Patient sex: M
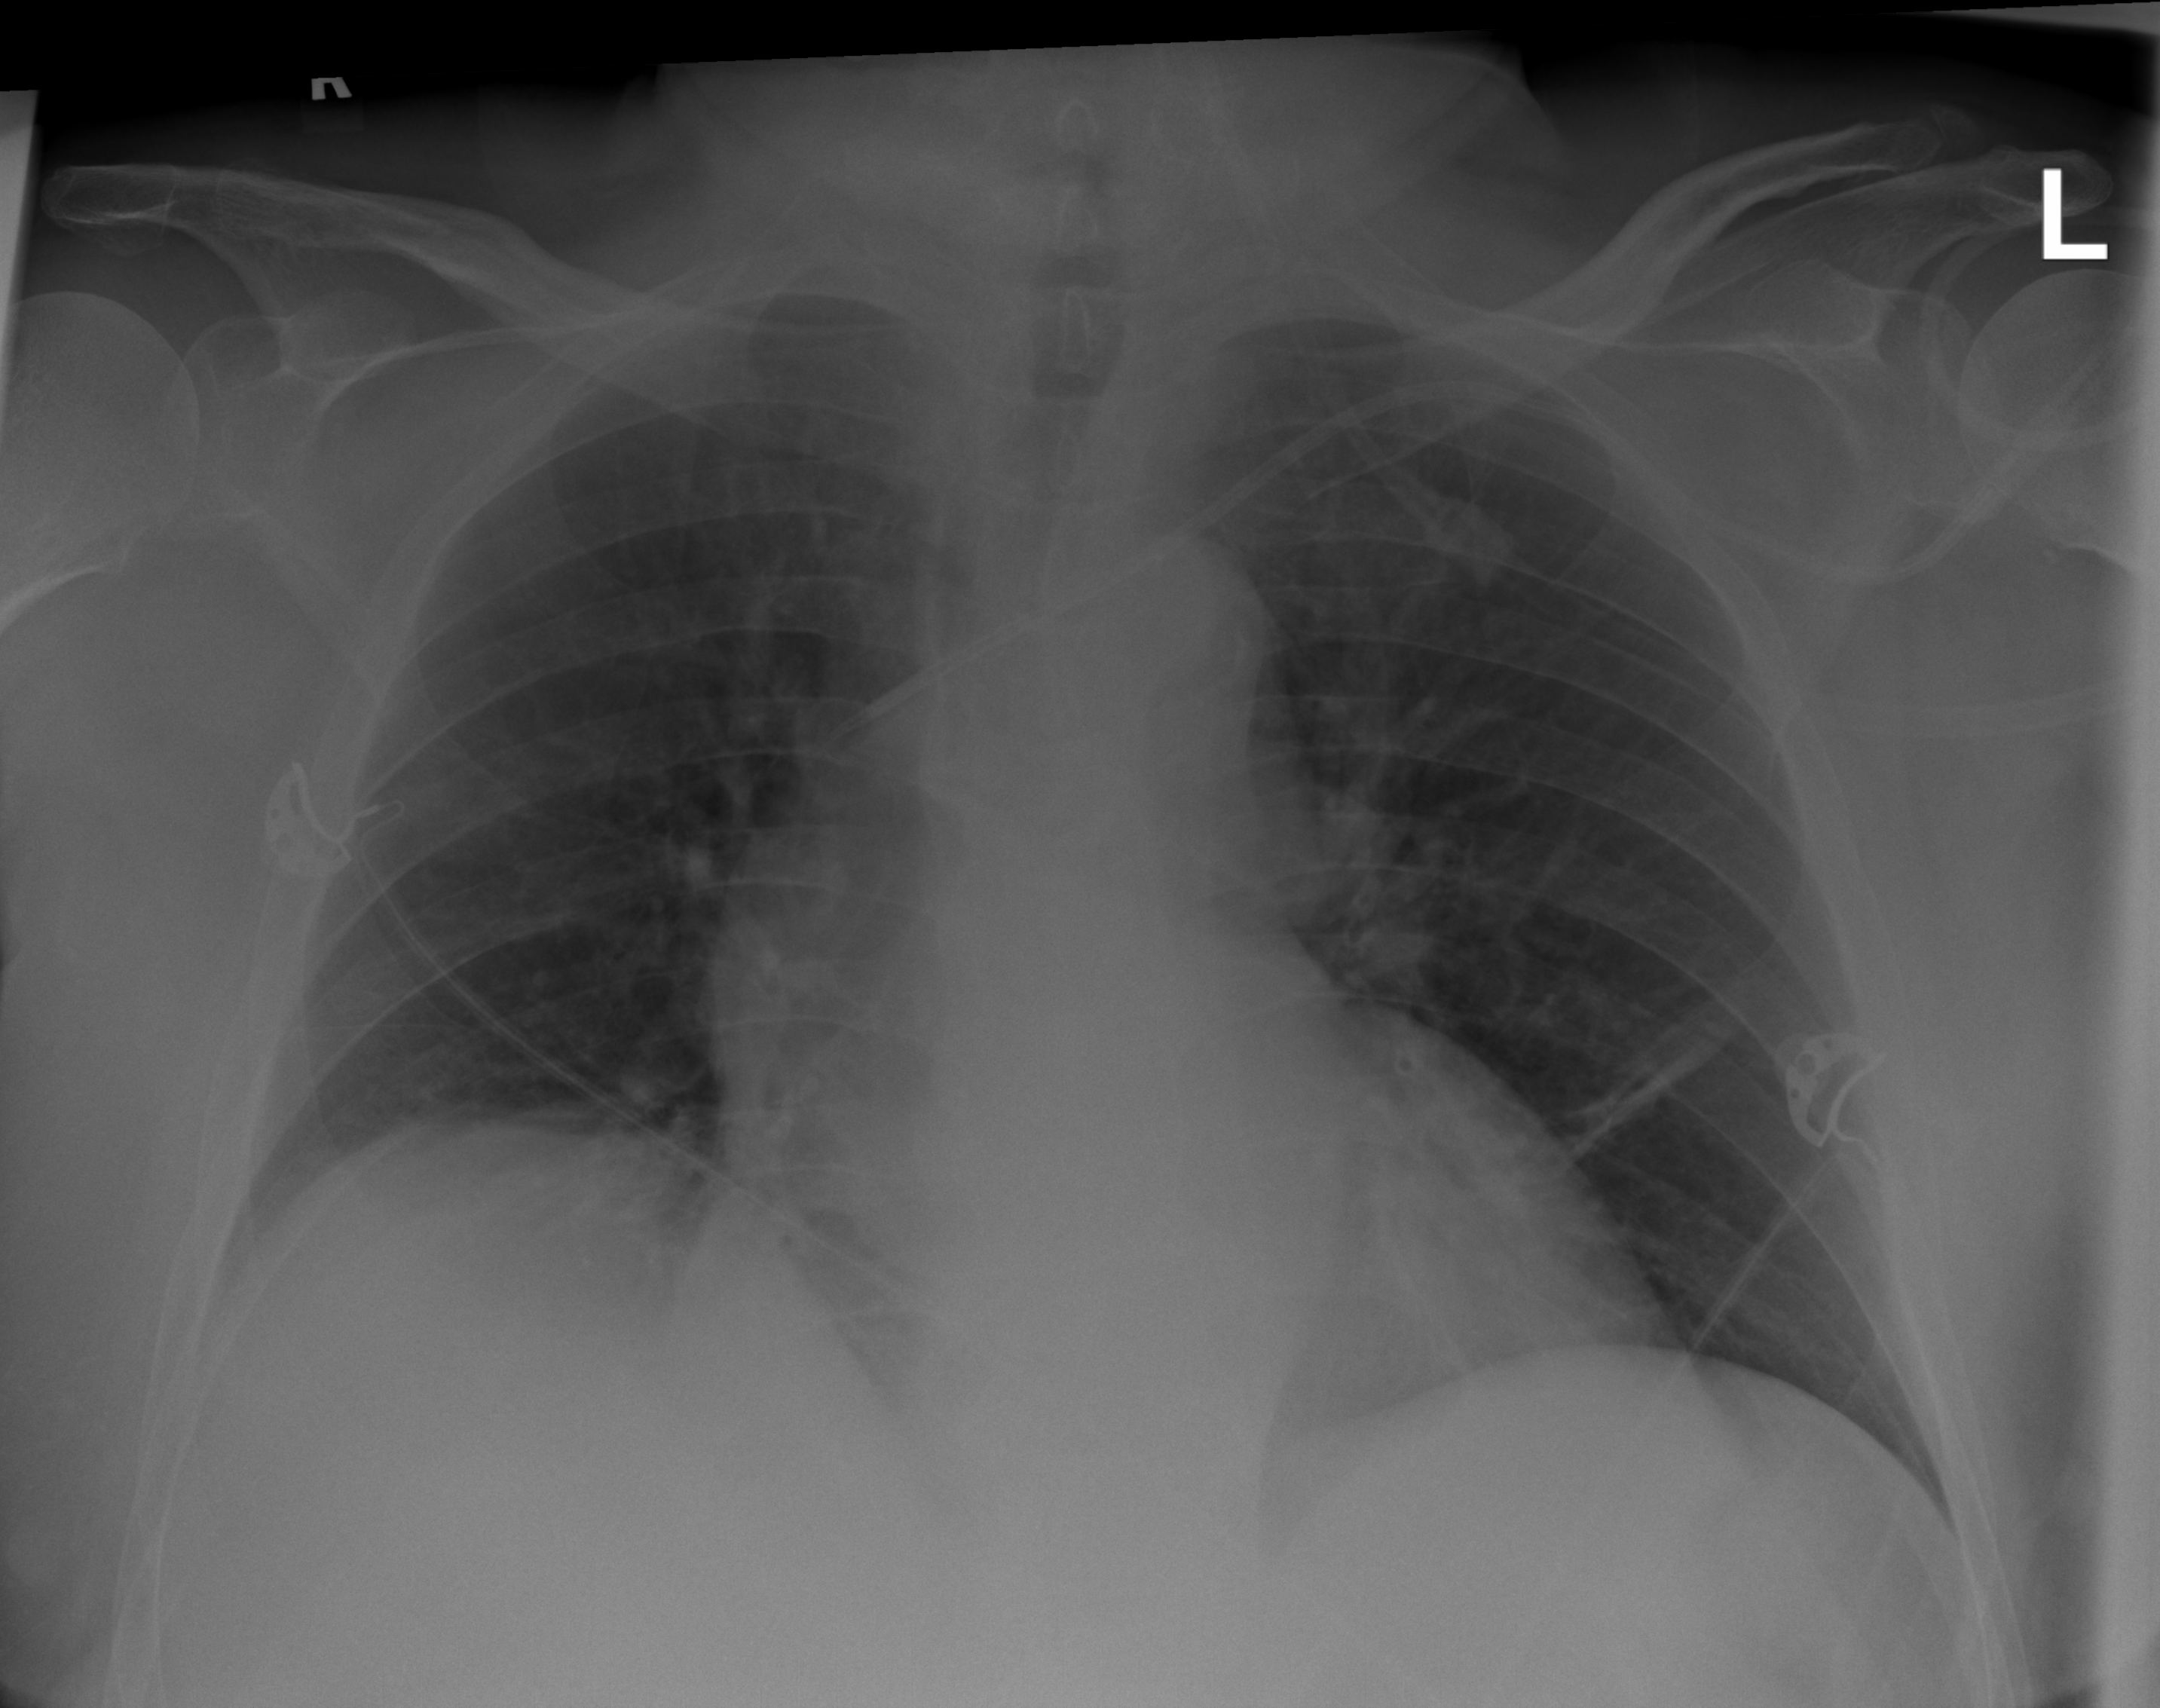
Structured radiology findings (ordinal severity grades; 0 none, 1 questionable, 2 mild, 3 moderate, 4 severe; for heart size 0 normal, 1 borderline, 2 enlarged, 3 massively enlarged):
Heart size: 2
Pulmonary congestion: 0
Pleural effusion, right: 0
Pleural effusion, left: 0
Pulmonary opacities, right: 0
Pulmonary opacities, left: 0
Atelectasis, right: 0
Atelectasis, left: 2